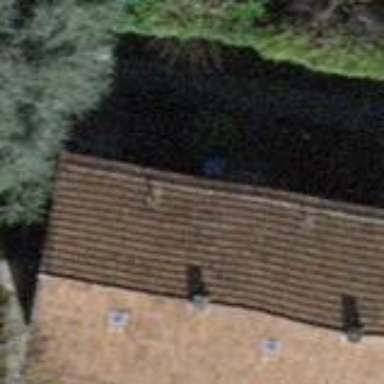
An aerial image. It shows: Terrace building with gabled roof.